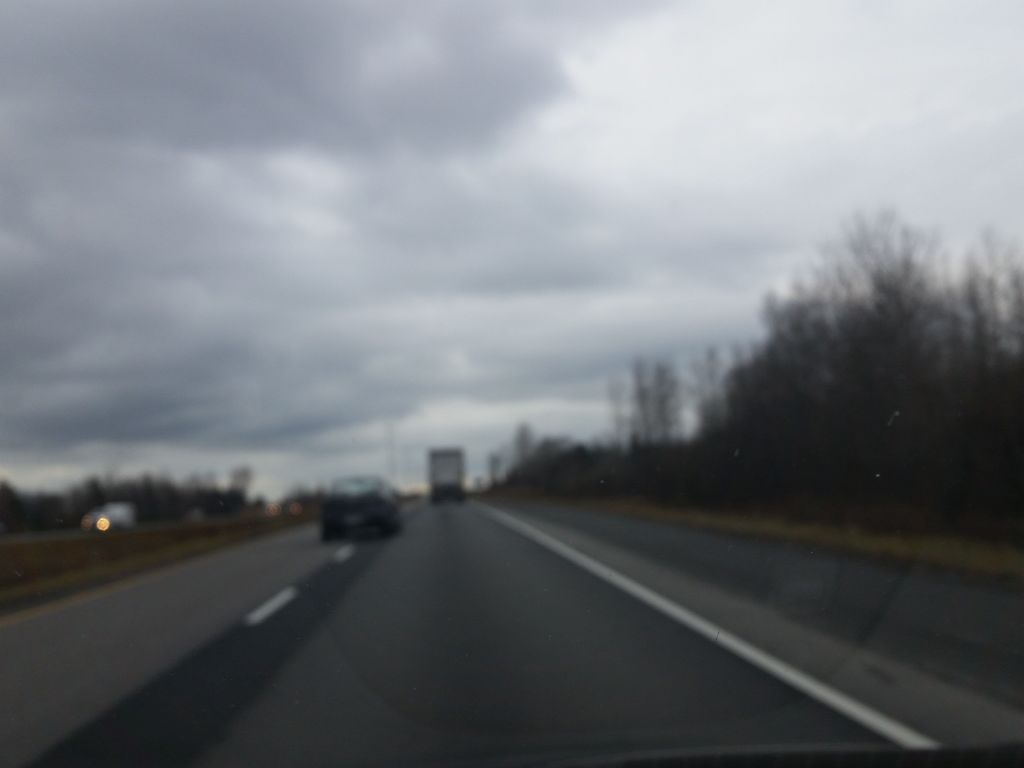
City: quebec_city